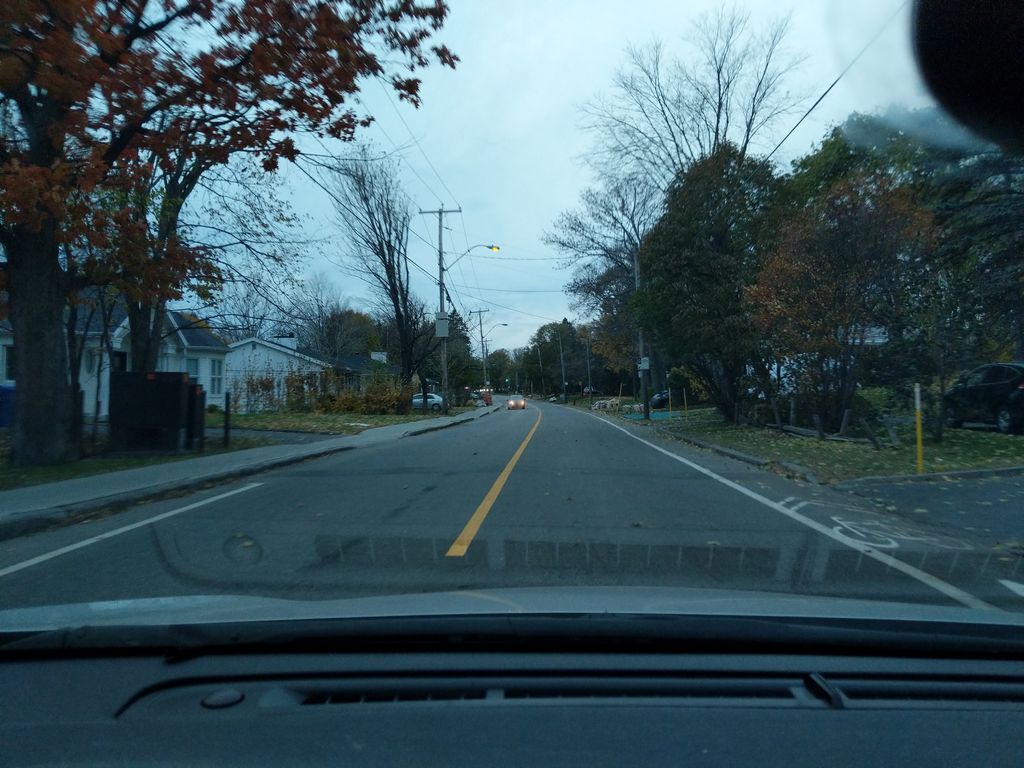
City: quebec_city